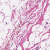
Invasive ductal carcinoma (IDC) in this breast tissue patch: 0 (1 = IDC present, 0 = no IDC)